Question: I came from Java Swing background. I am interested to have my own portfolio app which looks similar to the following.

I know that, I need 'TabHost'.
I may need 'ListView' as tab content, if I want the item highlighted in white rectangle click-able. When user clicks within white rectangle region, the transaction details will be shown.
- -
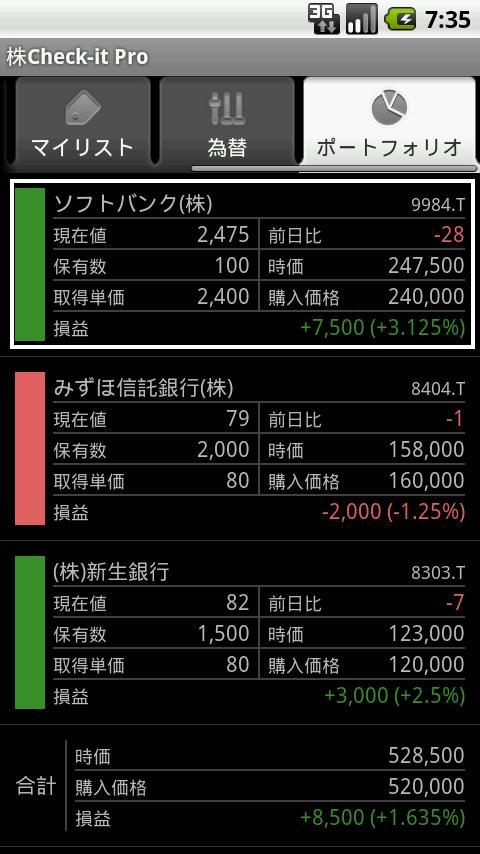
Answer: You may take a linear layout in horizontal orientation with an ImageView on the left for the bar and a <URL> on the right